Interaction volume radius: 5 \u00c5
Interaction volume height: 10 \u00c5
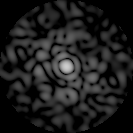
Disorder parameter: 0.8717